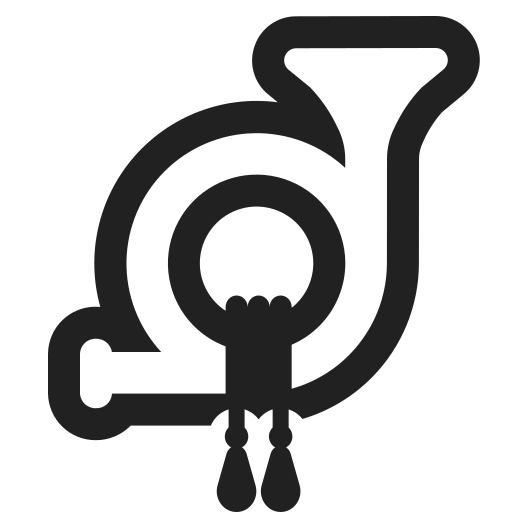
postal horn high contrast